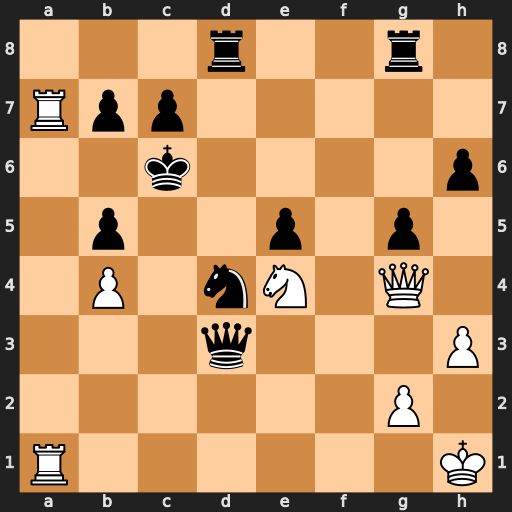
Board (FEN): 3r2r1/Rpp5/2k4p/1p2p1p1/1P1nN1Q1/3q3P/6P1/R6K
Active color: w
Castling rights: -
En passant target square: -
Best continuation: Rc1+ Kb6 Rxb7+ Kxb7 Nc5+ Kb6 Nxd3